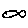
Label: fish